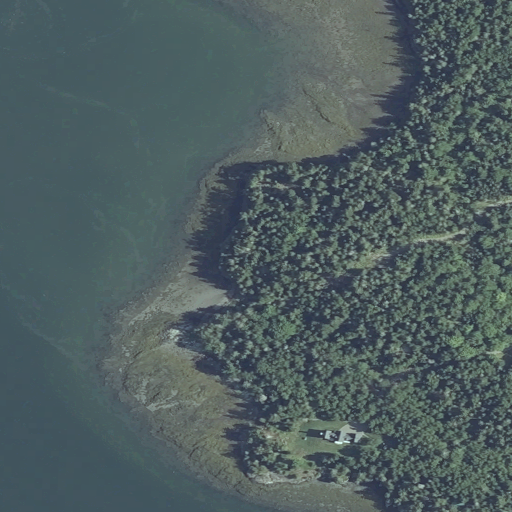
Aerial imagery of cape in Maine named Clement Point containing open water, evergreen forest, herbaceous wetlands, mixed forest, woody wetlands, low intensity development, and barren land